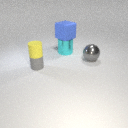
small gray rubber cylinder to the left of large gray metal sphere